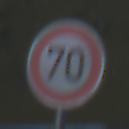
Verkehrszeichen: Geschwindigkeit70
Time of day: SunriseSunset
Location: Outdoor (RoadRail)
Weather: Clear
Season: NotSpecified
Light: Natural